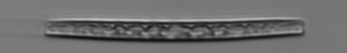
Label: pennate_Thalassionema